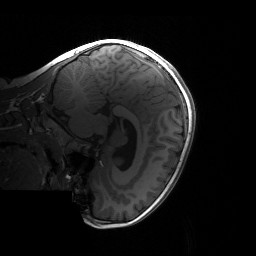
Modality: T1w
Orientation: sagittal
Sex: female
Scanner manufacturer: siemens
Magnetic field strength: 3 T
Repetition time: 1.9 s
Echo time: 0.00243 s